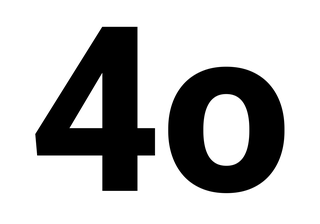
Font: Roboto_ExtraBold